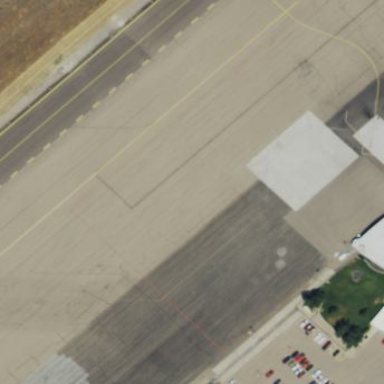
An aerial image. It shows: Apron at the airport.